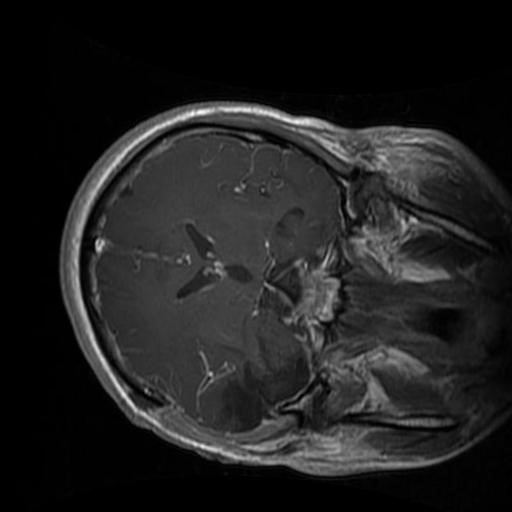
Label: brain_glioma